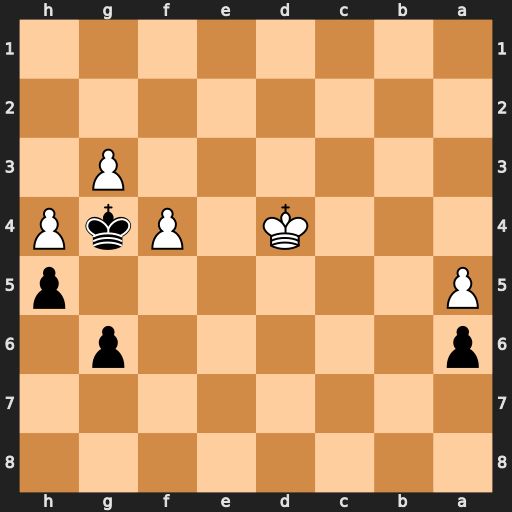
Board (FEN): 8/8/p5p1/P6p/3K1PkP/6P1/8/8
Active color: b
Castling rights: -
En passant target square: -
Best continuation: Kxg3 Ke5 Kg4 Ke6 Kxf4